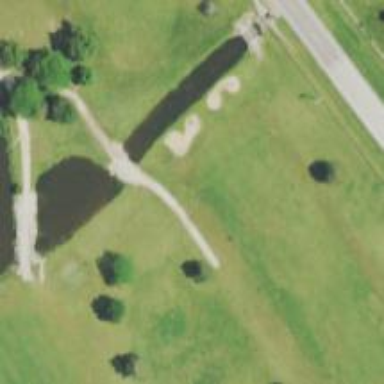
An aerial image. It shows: Golf cartpath that is also road path.